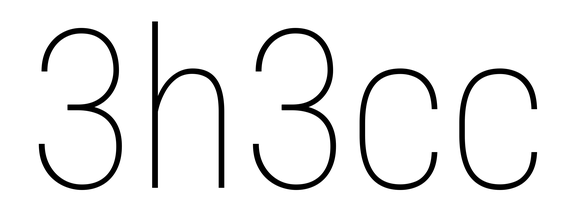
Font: Roboto_Condensed_Thin